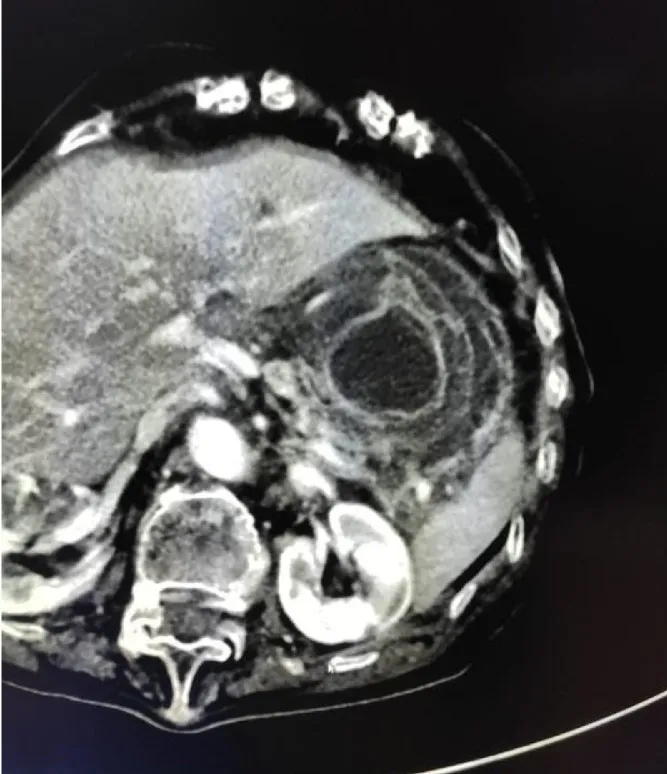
The target-shaped image of the gastrogastric intussusception.
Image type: radiology (ct)